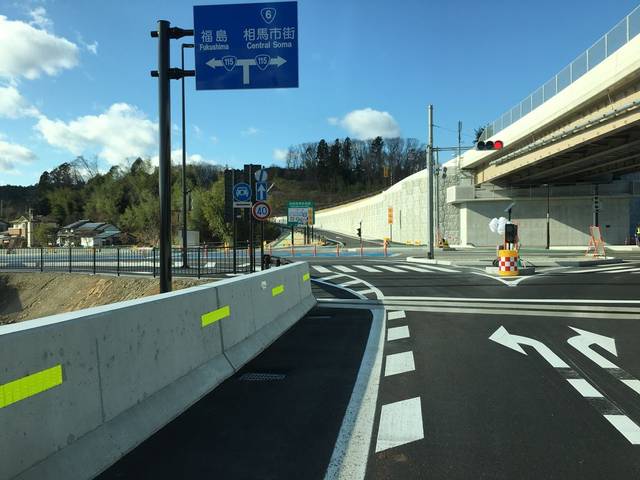
Region: Japan
Coordinates: 37.783, 140.9